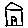
Label: house